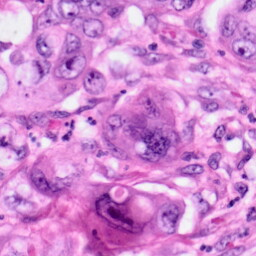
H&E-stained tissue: Pancreatic